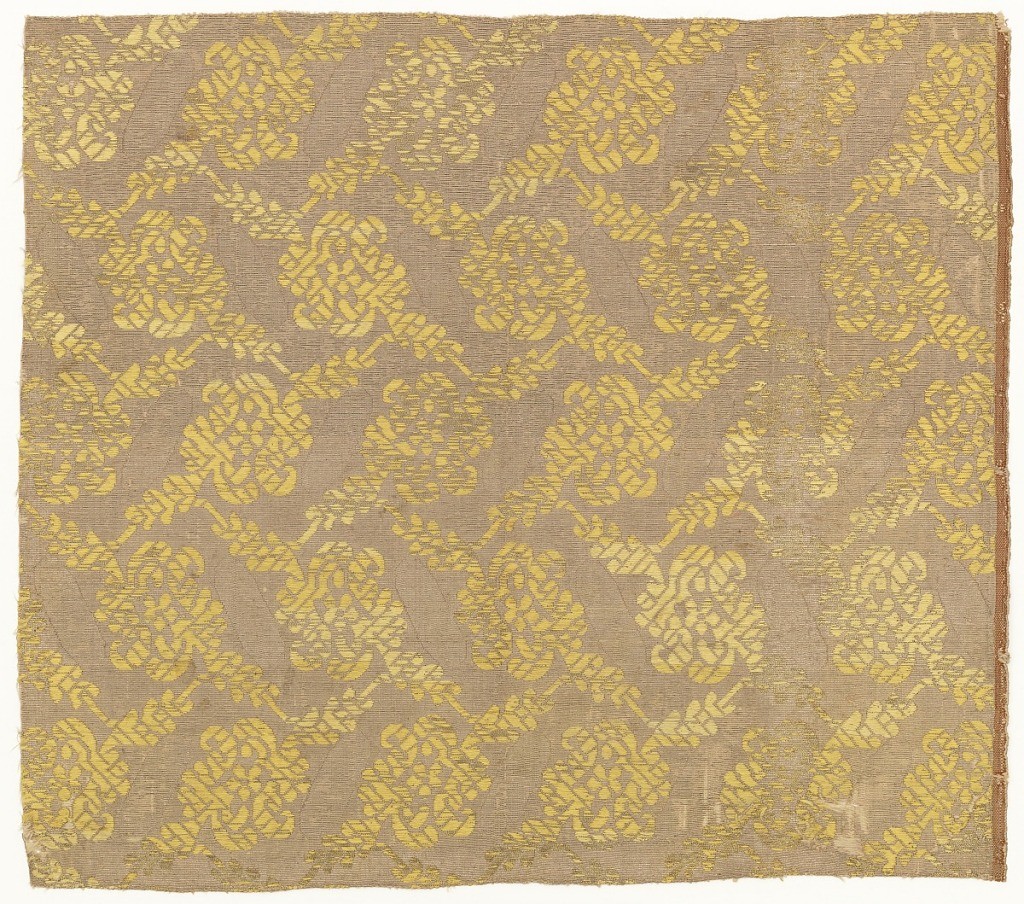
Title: Textile
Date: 17th–mid- 18th century
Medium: silk, metallic yarns Technique: plain weave with discontinuous supplementary weft patterning (brocaded)
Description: Woven textile showing a yellow floral pattern on a metallic ground.